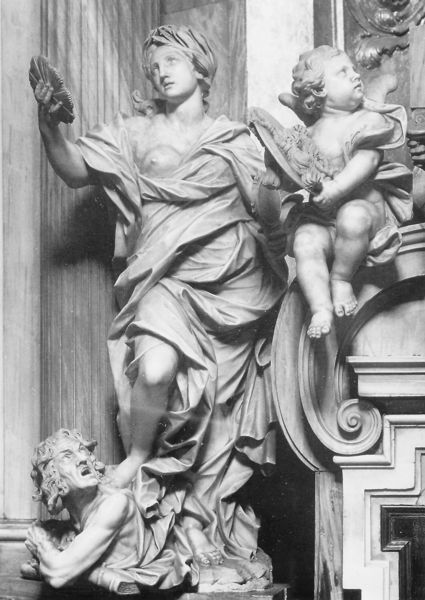
Titel: Grabmal für Kardinal Friedrich von Hessen
Künstler: Domenico Guidi
Standort: Breslau (EU - PL)
Schlagwörter: flügel, fuß, gruppe, kampf, kopf, mann, nackt, umhang, brust, busen, frau, grau, kleid, marmor, säule, blick, schloss, tuch, barock, falten, stehen, stein, spiegel, gewand, interieur, pose, stehend, innen, kind, blatt, locken, engel, putte, putto, skulptur, statue, baby, füsse, dick, faltenwurf, zehen, foto, buch, strahlen, scheibe, jungfrau, allegorie, lorbeer, sims, talar, gesims, leiden, königin, volute, schnecke, maria, madonna, fotographie, turban, schrei, steigen, spielkarten, treten, freizügig, nippel, titten, pummel, gewnad, skulpturengruppe, wegschauen, turman, busenblitzer, locken#, unteregeben